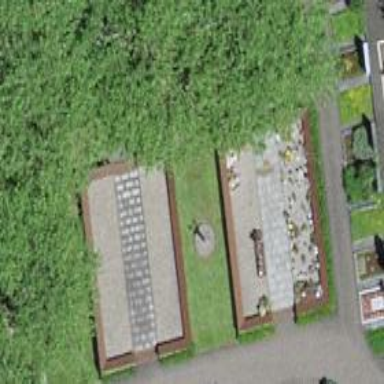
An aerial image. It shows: Grave yard.